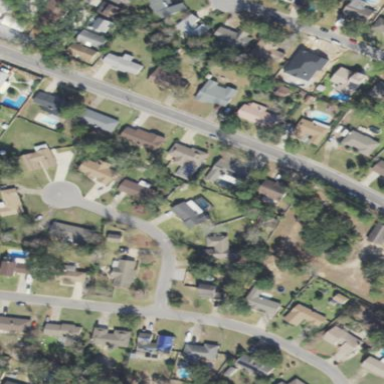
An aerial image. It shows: Residential area consisting of single-family homes.